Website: lowes
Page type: billing-address
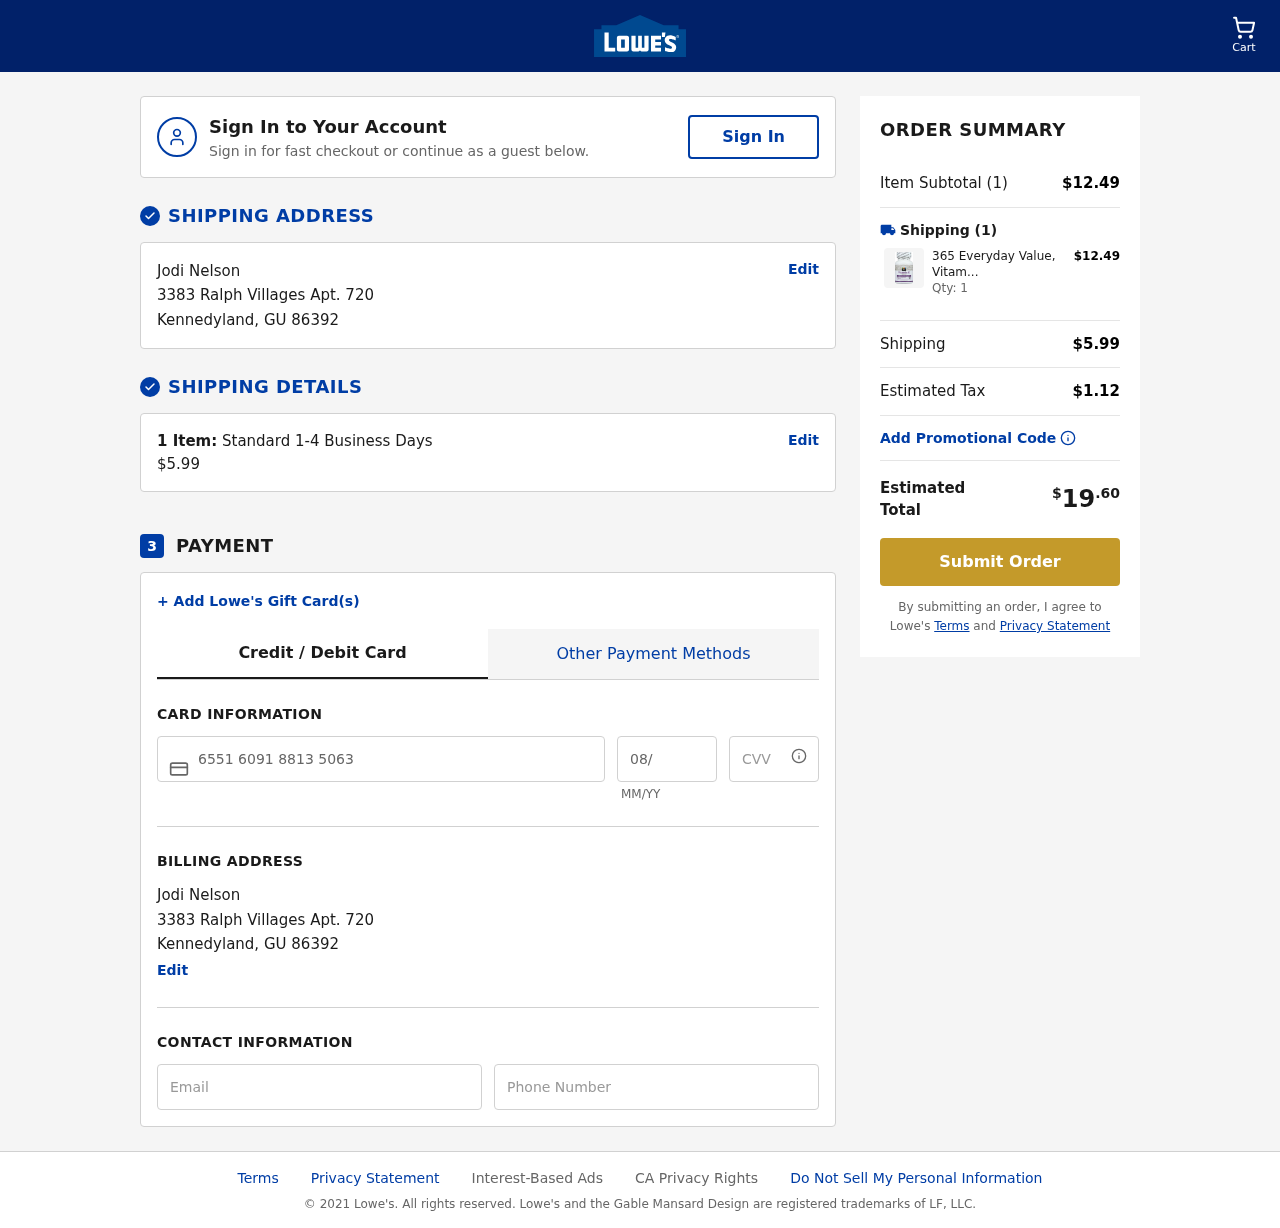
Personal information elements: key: PII_CARD_CVV
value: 507
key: PII_CARD_EXPIRY
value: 08/30
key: PII_CARD_NUMBER
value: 6551 6091 8813 5063
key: PII_CITY
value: Kennedyland
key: PII_EMAIL
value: jodinelson@gmail.com
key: PII_FULLNAME
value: Jodi Nelson
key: PII_PHONE
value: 2128576328
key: PII_POSTCODE
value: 86392
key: PII_STATE_ABBR
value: GU
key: PII_STREET
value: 3383 Ralph Villages Apt. 720
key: PII_FULLNAME2
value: Jodi Nelson
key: PII_CITY2
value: Kennedyland
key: PII_STATE_ABBR2
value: GU
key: PII_POSTCODE_FULL
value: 86392
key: PII_POSTCODE_NUMERIC
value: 86392
Product elements: key: PRODUCT1_NAME
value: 365 Everyday Value, Vitamin K 120mcg, 100 ct
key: PRODUCT1_PRICE
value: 12.49
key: PRODUCT1_QUANTITY
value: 1
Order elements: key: ORDER_NUM_ITEMS
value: Cart
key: ORDER_NUM_ITEMS
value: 1 Item:
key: ORDER_NUM_ITEMS
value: Item Subtotal (1)
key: ORDER_SHIPPING_COST
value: $5.99
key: ORDER_SUBTOTAL
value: $12.49
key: ORDER_TAX
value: $1.12
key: ORDER_TOTAL
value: $19.60